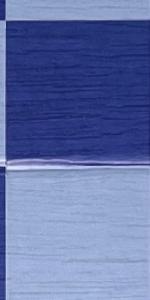
Label: Empty